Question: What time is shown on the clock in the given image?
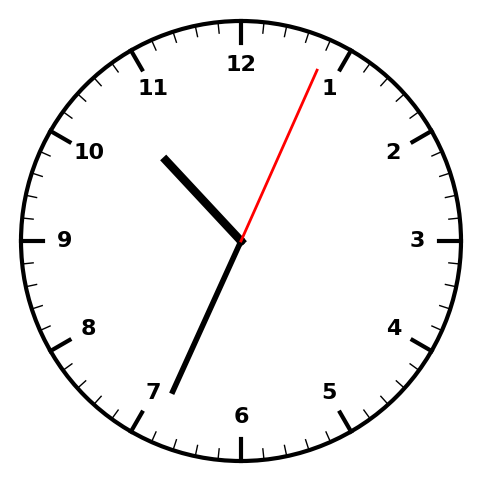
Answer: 10:34:04